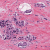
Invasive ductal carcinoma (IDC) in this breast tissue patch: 1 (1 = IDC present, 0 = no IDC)